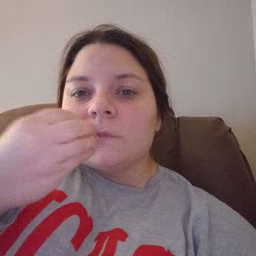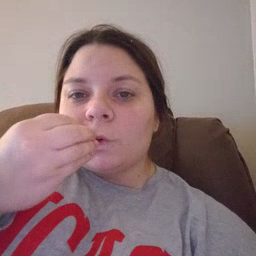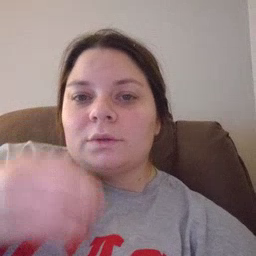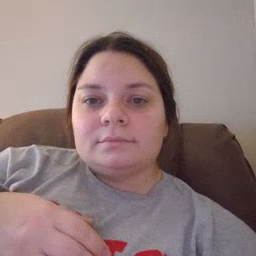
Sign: food